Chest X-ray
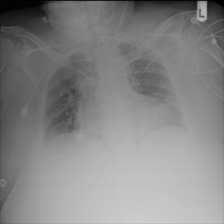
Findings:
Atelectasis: negative
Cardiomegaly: negative
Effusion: negative
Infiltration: negative
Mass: negative
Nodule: negative
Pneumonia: negative
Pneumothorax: negative
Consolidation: negative
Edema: negative
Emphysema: negative
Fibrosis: negative
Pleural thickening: negative
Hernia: negative